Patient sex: M
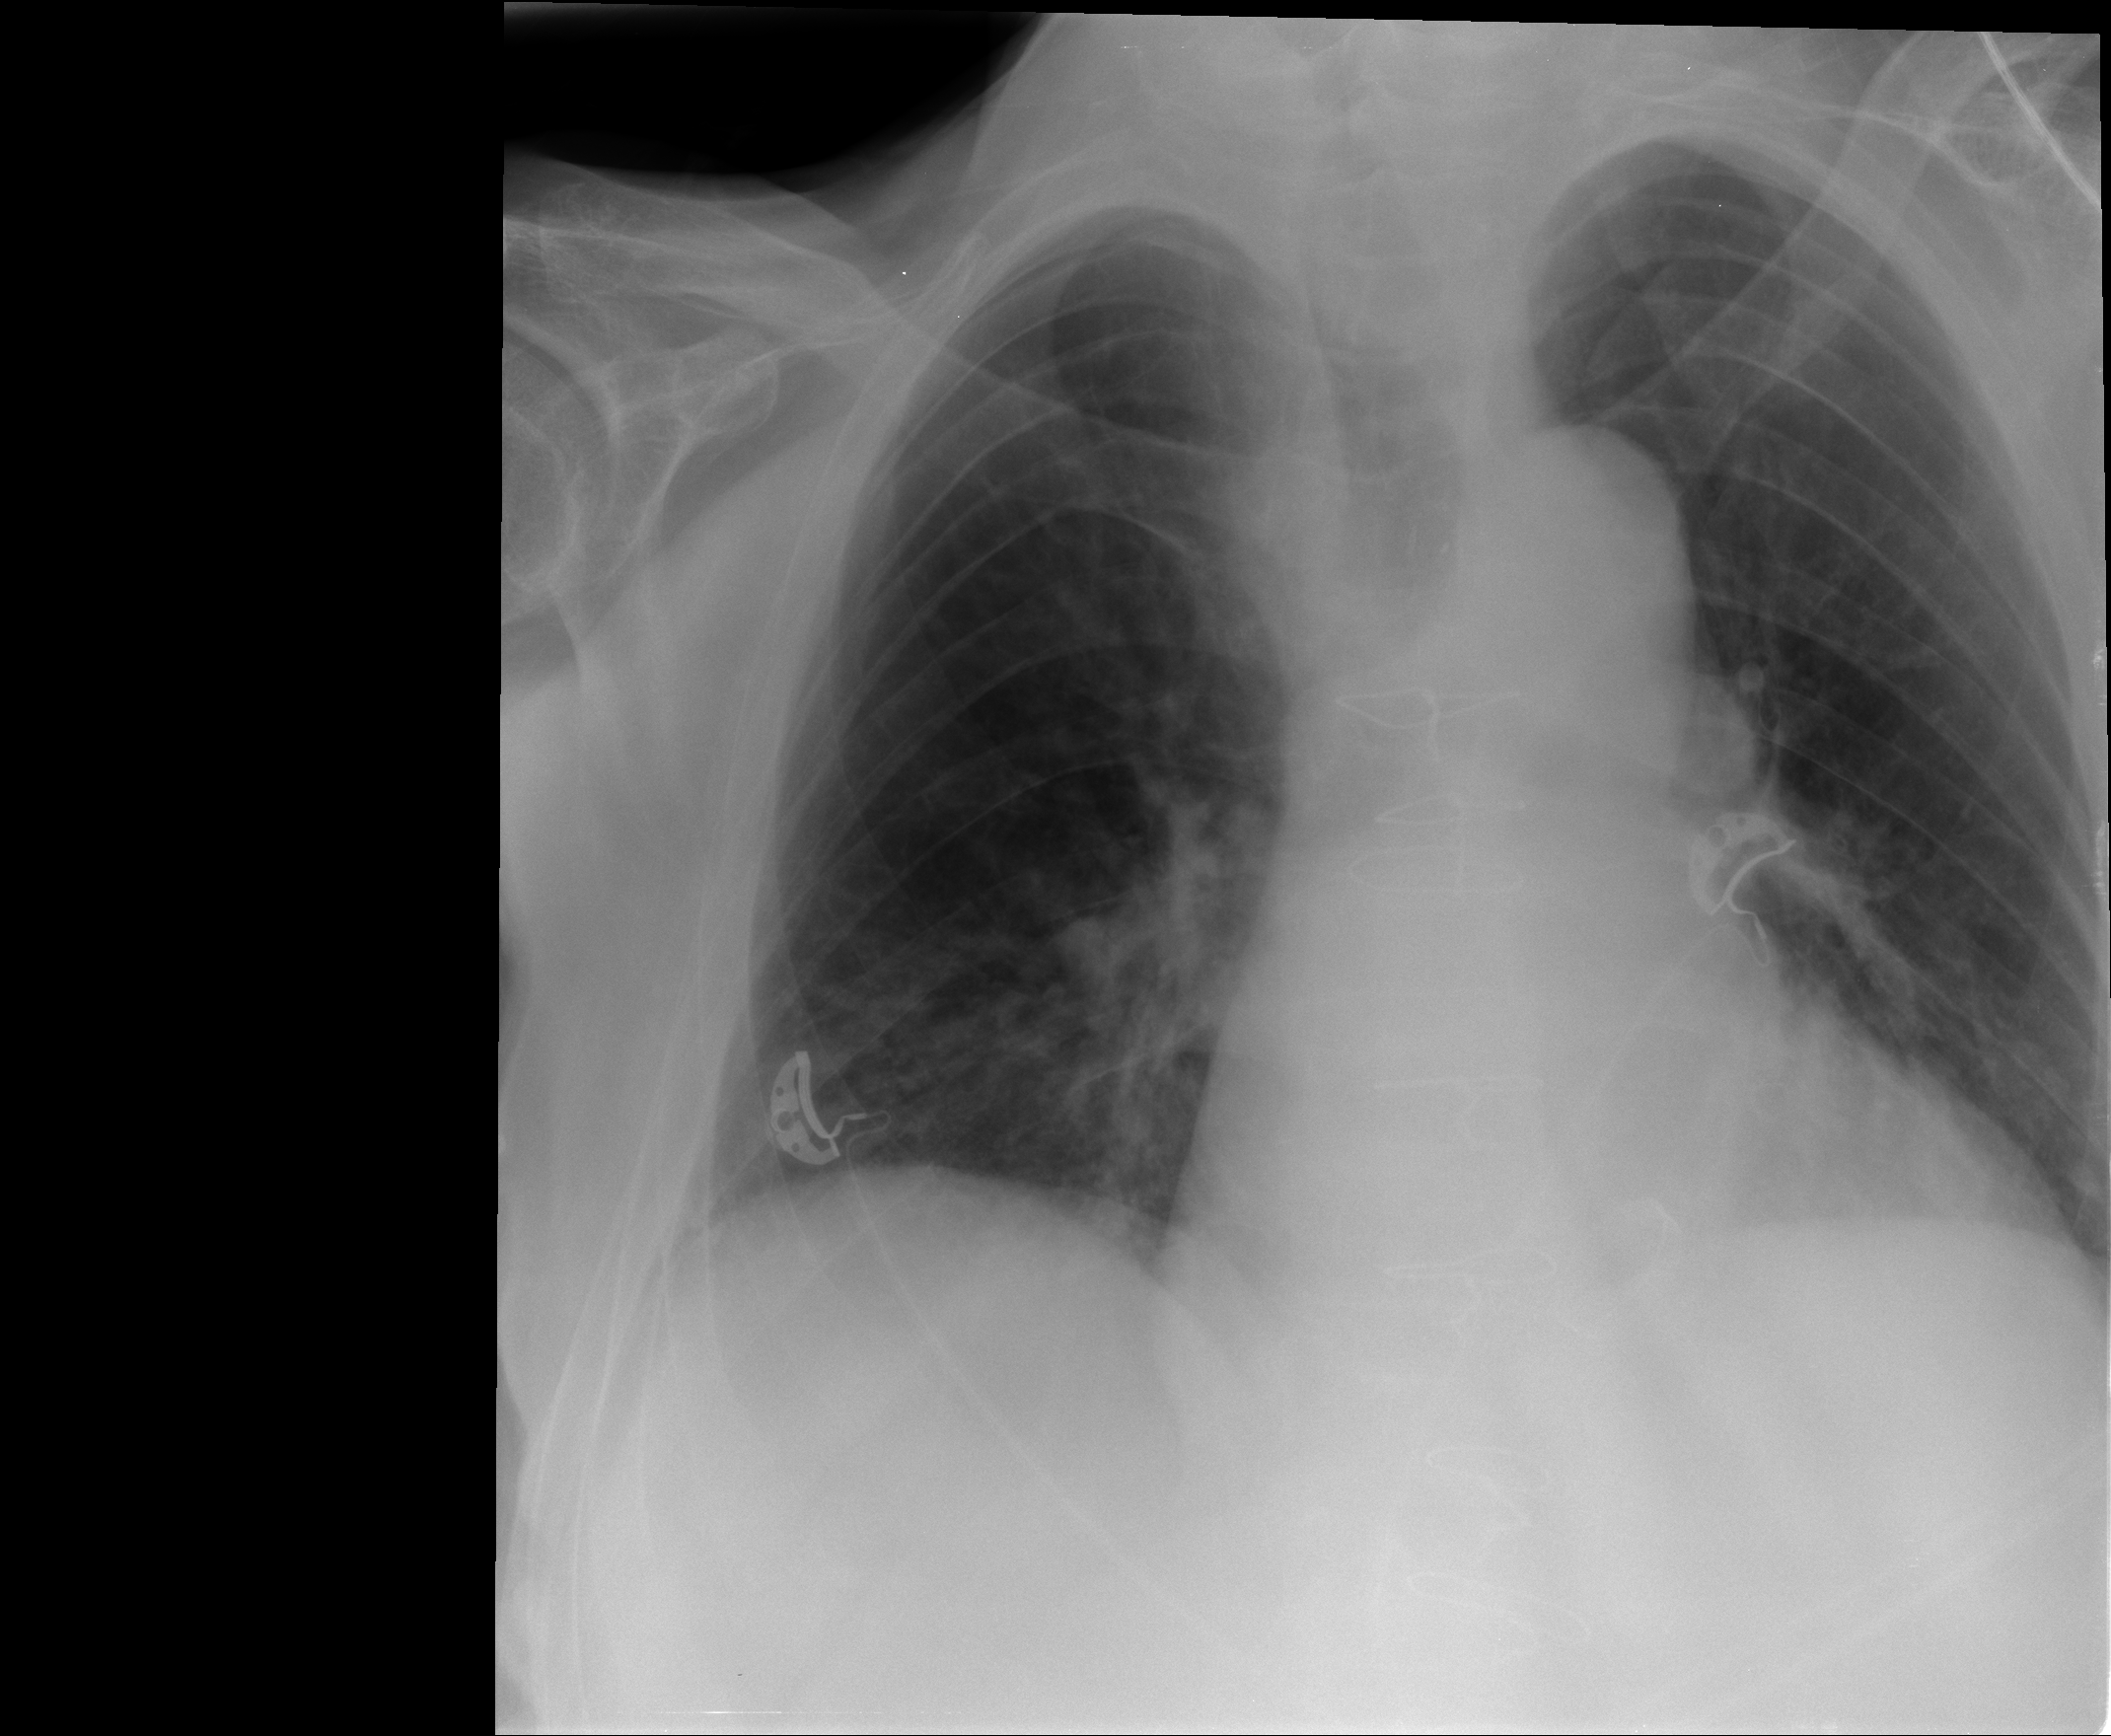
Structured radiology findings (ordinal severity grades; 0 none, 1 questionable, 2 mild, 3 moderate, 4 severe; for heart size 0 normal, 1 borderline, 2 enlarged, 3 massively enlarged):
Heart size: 2
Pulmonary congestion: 0
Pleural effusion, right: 0
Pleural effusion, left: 0
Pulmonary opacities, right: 2
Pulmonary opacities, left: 0
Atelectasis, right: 0
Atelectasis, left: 0